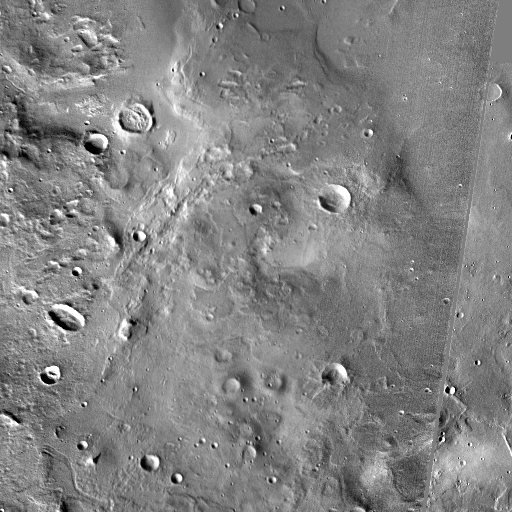
Crater classes present: Background, Other, Layered, Buried